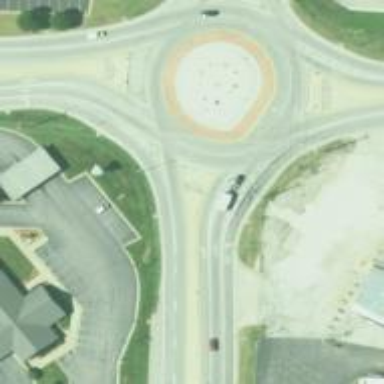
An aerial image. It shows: Asphalt road designated as trunk highway that features roundabout.